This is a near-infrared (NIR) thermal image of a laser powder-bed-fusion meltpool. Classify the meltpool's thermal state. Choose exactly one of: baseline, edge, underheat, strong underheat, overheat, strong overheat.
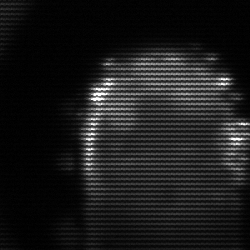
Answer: baseline